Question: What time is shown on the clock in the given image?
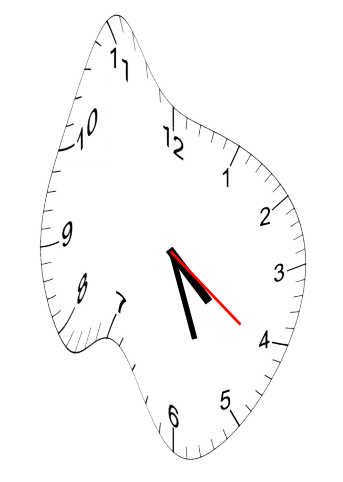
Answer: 04:26:21